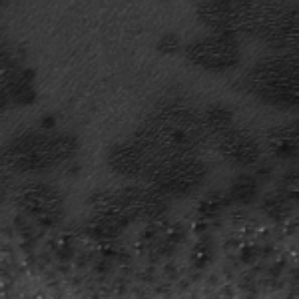
Label: frost